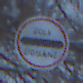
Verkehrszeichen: Zollstelle
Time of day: Midday
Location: Outdoor (Nature)
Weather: Overcast
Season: Winter
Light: Natural